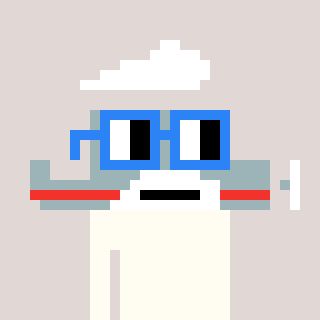
a pixel art character with square blue glasses, a plane-shaped head and a grayscale-colored body on a warm background